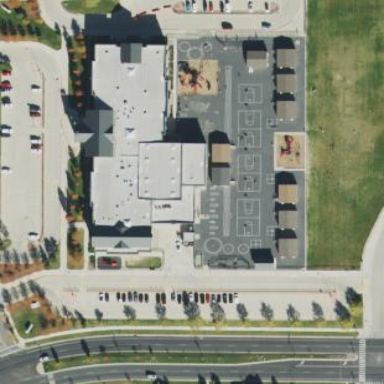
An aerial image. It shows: School building.